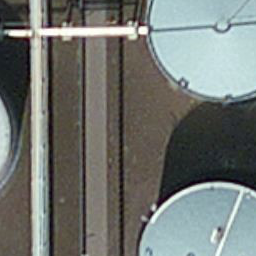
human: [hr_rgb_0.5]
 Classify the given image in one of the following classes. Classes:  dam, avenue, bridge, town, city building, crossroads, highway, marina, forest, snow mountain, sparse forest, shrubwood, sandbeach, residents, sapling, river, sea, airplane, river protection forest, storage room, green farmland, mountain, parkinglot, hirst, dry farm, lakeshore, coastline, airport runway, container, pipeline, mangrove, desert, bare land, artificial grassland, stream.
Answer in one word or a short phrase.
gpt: storage room